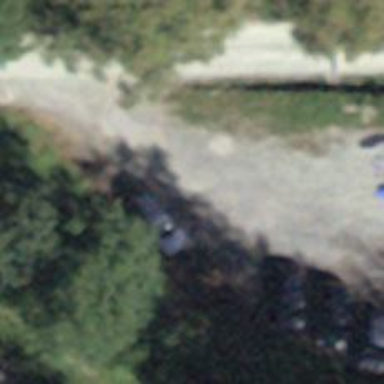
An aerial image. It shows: Service road with gravel surface.